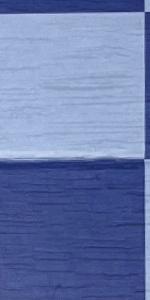
Label: Empty